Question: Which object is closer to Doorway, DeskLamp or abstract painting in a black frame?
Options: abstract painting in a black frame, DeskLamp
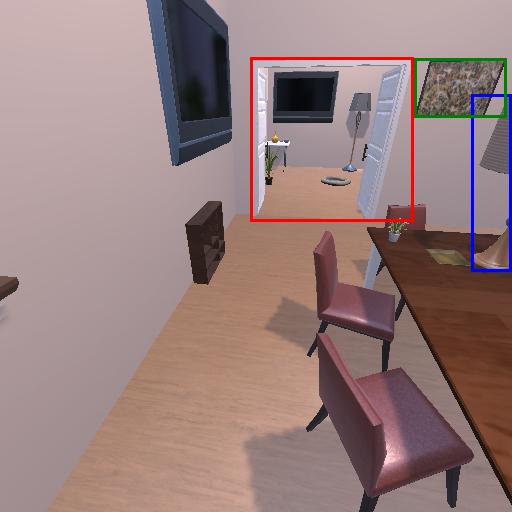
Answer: abstract painting in a black frame